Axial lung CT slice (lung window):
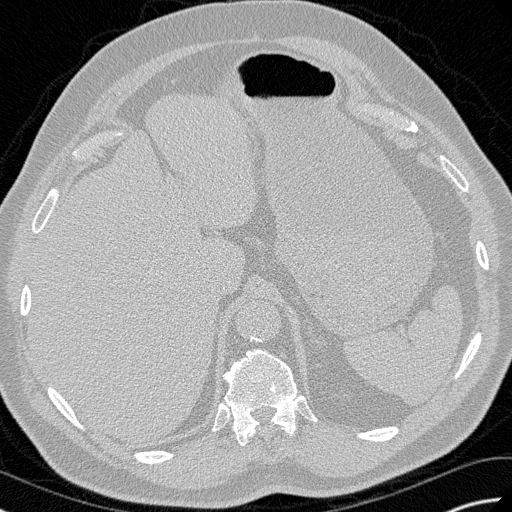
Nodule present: no